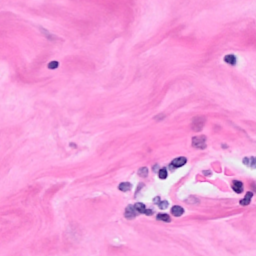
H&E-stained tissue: Breast